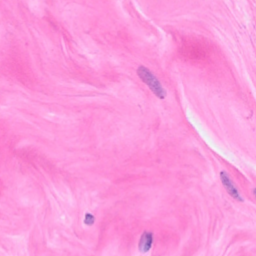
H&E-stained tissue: Breast